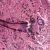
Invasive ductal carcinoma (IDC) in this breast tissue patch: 0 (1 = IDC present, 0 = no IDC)